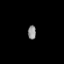
Tissue: prostate
Cell type: Fibroblasts
Senescence score: 0.7396
Nuclear area (px): 110
Mean DAPI intensity: 143.073